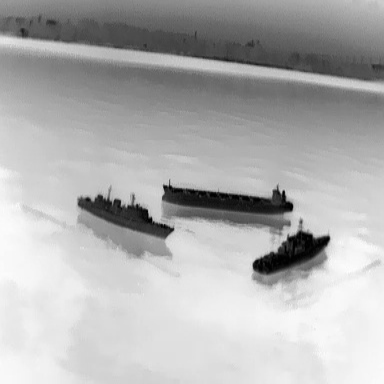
There are three objects shown in the infrared image, including two warships, and a liner.